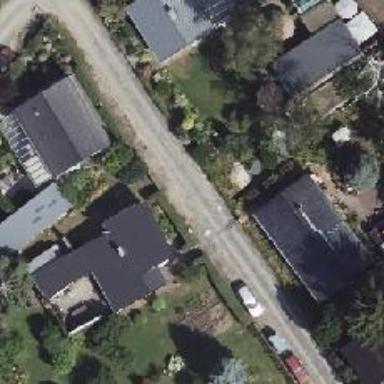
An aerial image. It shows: Service road with grade 3 tracktype.